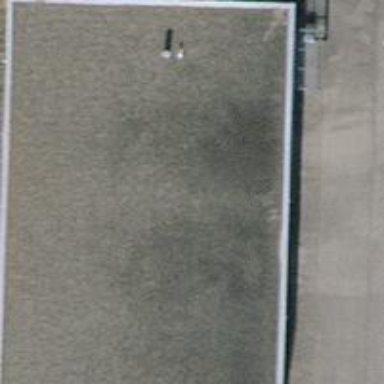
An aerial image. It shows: Car repair shop.